Question: Payment status?
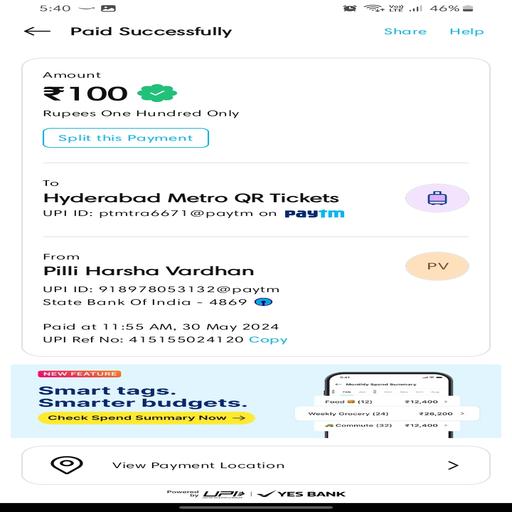
Answer: Paid successfully